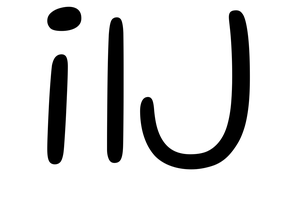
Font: Gluten_ExtraLight